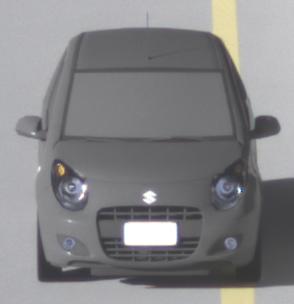
Make: Suzuki
Model: Alto 1.0
Detailed model: Alto (V)
Model produced from: 2011/02
Model produced until: 2011/03
Doors: 5
Color: gray
Road condition: dry road
Daytime: morning or afternoon
Contrast: high contrast